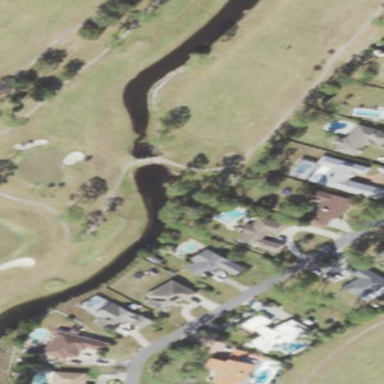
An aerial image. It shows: Golf course.